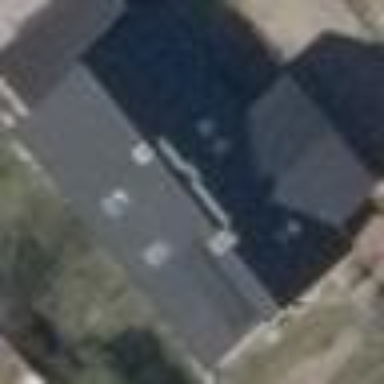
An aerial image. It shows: Detached building.